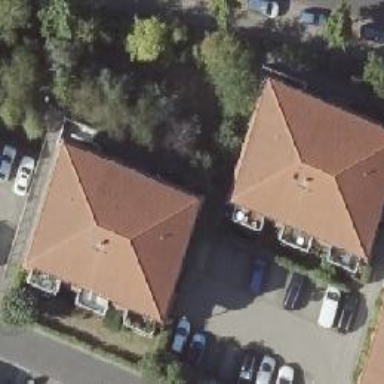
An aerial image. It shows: Beautiful apartment building with mansard roof.